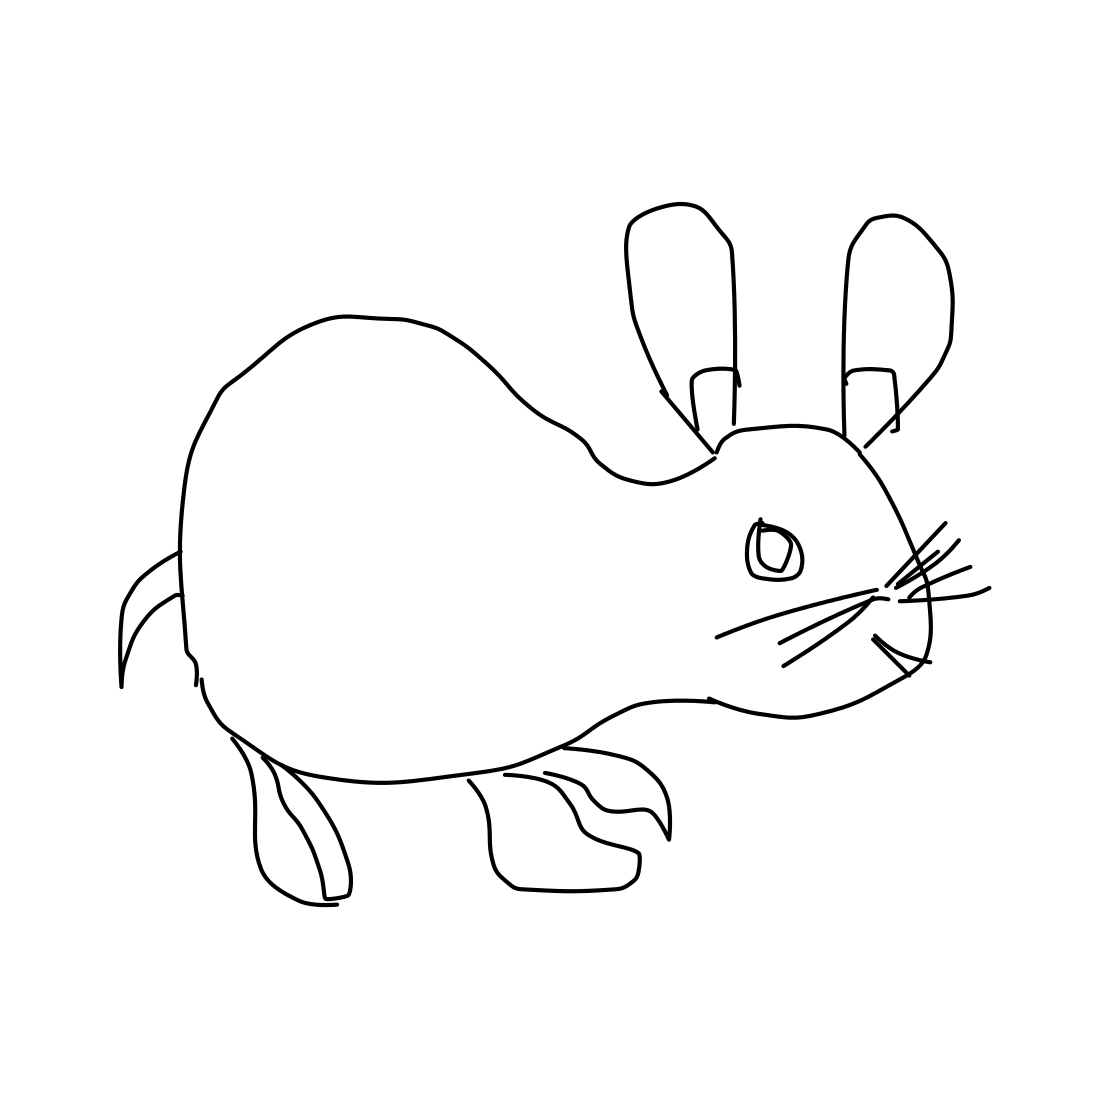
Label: rabbit